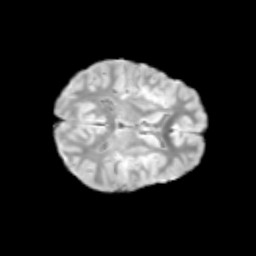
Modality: T2w
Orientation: axial
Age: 9
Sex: male
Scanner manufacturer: siemens
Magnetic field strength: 3 T
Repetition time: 3.8 s
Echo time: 0.07 s